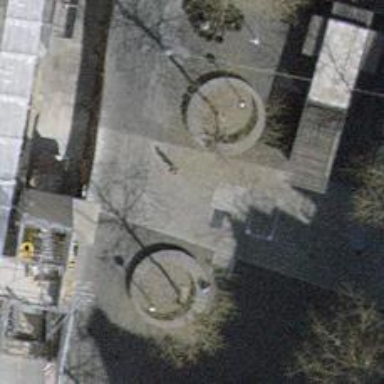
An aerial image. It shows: Outdoor seating area for leisure.